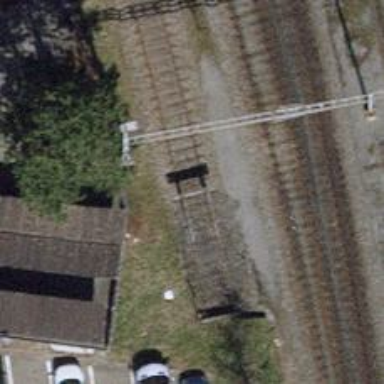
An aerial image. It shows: Railway buffer stop.